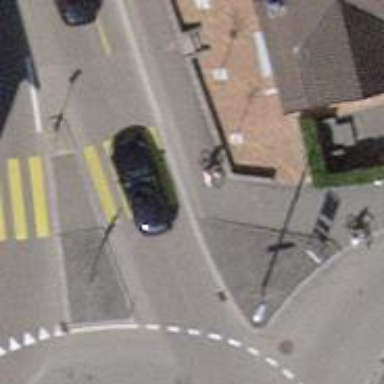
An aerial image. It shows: Marked zebra crossing with island.